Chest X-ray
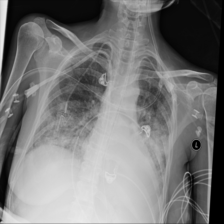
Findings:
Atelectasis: negative
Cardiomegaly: negative
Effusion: negative
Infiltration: positive
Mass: negative
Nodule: negative
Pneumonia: negative
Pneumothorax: negative
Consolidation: positive
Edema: negative
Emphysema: negative
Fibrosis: negative
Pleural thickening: negative
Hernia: negative